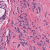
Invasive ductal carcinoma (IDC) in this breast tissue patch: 1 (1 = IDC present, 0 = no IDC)